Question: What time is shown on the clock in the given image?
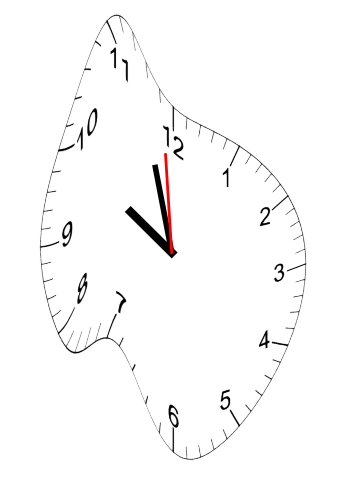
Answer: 09:56:59